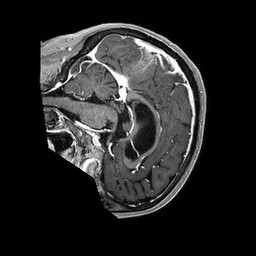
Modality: T1w
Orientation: sagittal
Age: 77
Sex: female
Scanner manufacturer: philips
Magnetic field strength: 3 T
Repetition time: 0.006545 s
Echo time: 0.002939 s